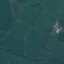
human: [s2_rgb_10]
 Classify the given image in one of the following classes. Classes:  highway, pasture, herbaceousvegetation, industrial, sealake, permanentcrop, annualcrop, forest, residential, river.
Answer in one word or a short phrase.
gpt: Pasture